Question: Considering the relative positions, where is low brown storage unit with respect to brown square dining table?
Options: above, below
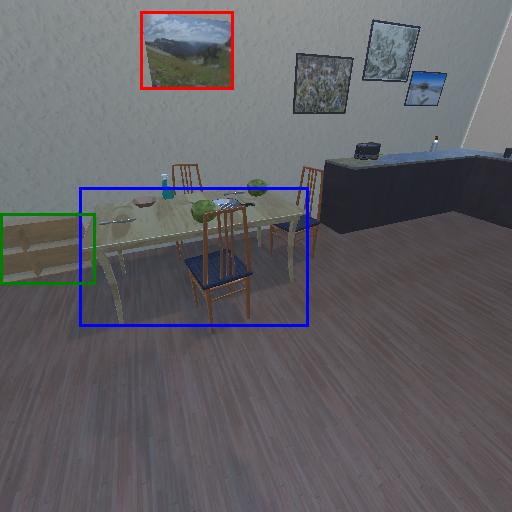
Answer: above